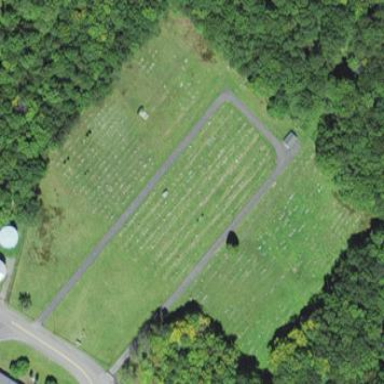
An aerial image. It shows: Cemetery.